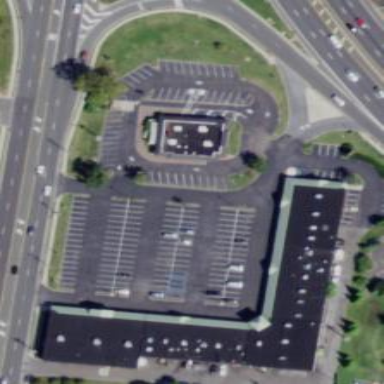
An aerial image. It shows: Retail area.